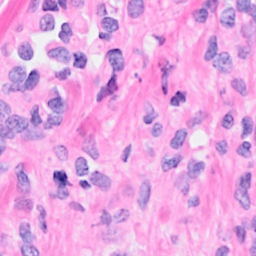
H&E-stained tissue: Breast